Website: home-depot
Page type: account-selection
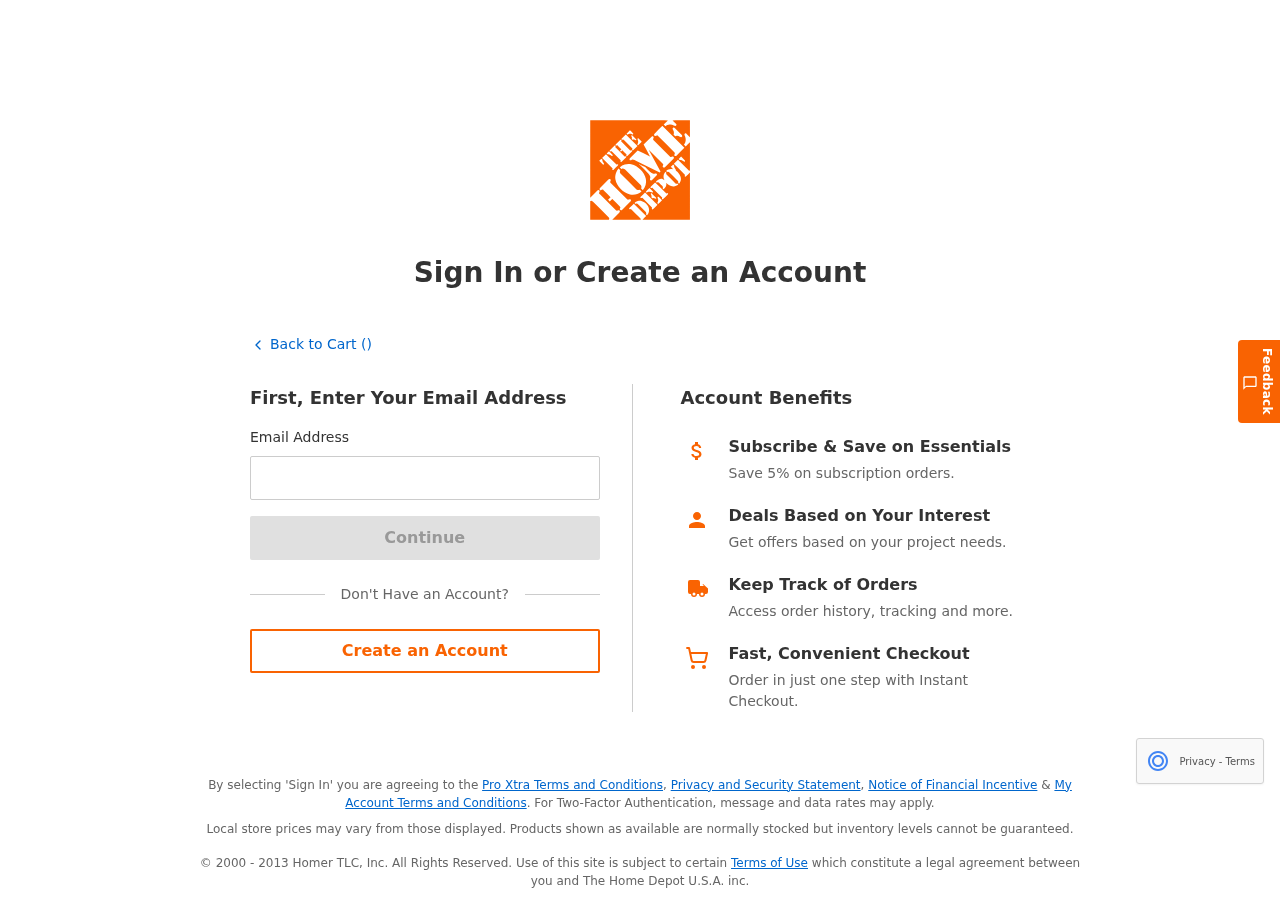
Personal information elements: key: PII_EMAIL
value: james_garza@hotmail.com